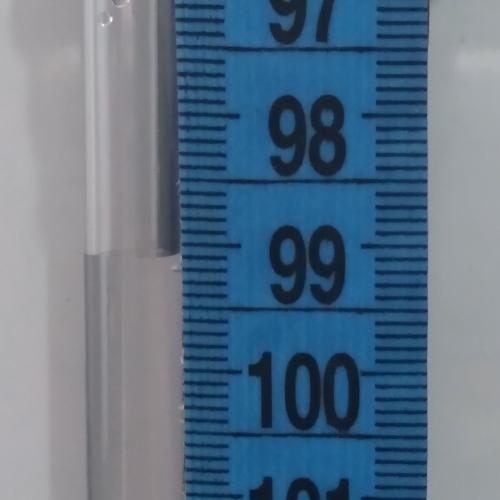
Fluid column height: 99.1 cm